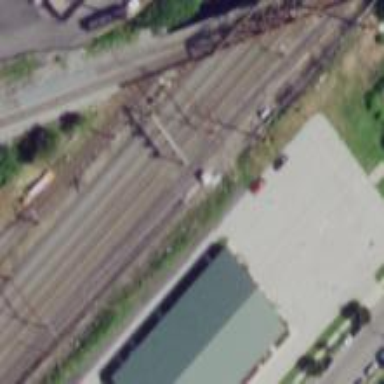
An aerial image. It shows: Railway signal.